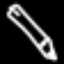
Label: pencil